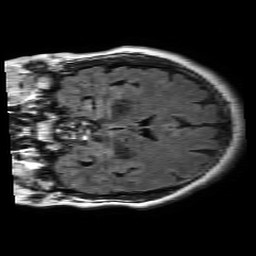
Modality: FLAIR
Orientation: coronal
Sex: female
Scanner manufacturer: philips
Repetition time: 11 s
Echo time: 0.125 s